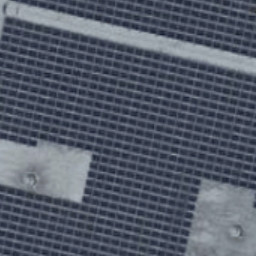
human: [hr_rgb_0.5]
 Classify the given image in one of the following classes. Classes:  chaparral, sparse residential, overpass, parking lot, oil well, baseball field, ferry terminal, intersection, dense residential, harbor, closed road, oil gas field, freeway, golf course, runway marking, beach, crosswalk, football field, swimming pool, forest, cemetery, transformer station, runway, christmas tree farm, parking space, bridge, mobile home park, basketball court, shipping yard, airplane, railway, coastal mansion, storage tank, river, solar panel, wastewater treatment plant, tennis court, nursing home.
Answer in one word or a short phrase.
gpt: solar panel